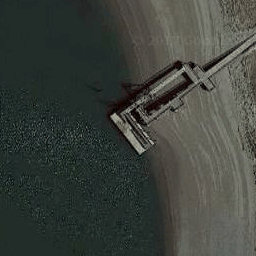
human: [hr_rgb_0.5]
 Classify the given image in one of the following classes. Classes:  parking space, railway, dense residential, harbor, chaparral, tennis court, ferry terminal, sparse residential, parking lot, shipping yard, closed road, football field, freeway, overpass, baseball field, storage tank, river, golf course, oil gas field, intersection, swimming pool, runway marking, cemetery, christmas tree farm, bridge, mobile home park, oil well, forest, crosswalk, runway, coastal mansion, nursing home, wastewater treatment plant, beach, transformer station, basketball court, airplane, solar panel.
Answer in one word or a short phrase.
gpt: ferry terminal